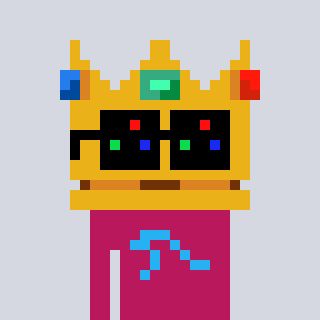
a pixel art character with square black sunglasses, a crown-shaped head and a darkpink-colored body on a cool background